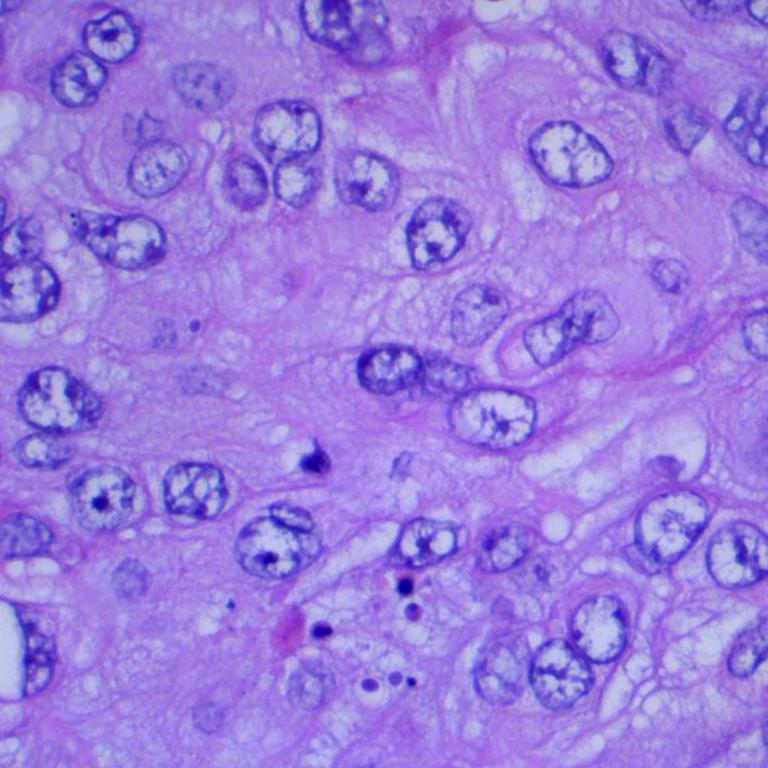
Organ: lung
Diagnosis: squamous carcinomas